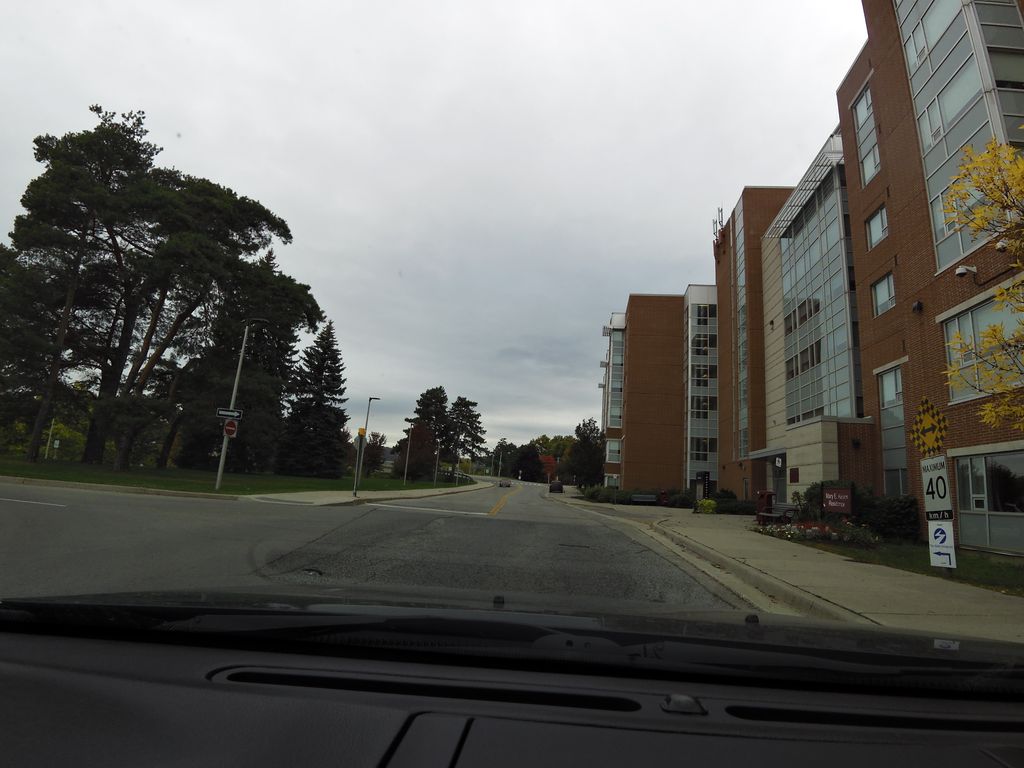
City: hamilton